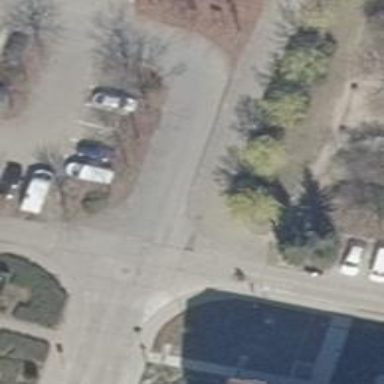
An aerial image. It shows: Footway.